Aerial crown-view tile of a tropical tree (Barro Colorado Island, Panama), acquired 20241216:
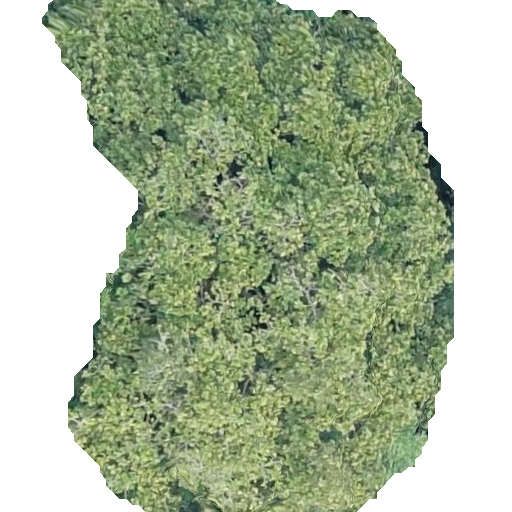
Species: Anacardium excelsum
GBIF accepted scientific name: Anacardium excelsum
Crown area: 257.051 m²